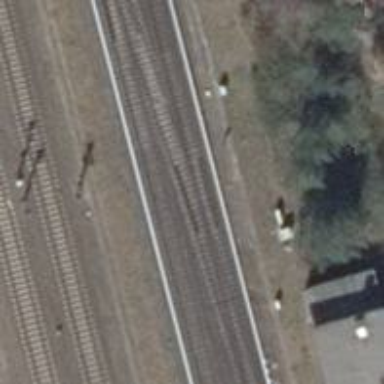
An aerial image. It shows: Electrified light rail railway.